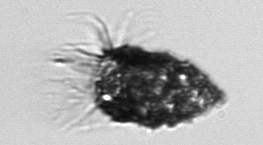
Label: Tintinnopsis